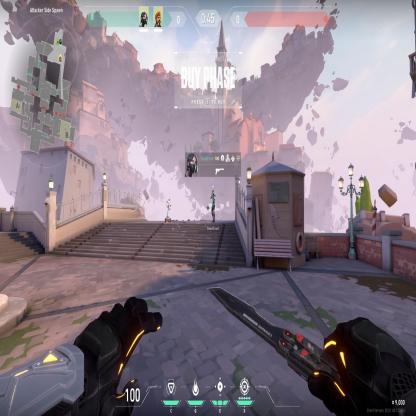
Label: dropped spike ; teammate